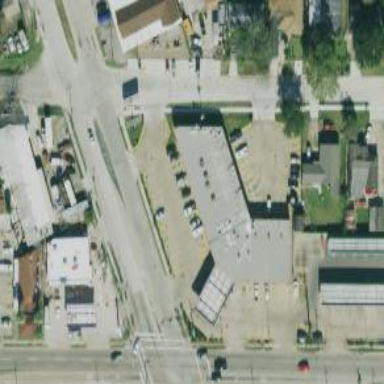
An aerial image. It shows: Flat-roofed retail building.